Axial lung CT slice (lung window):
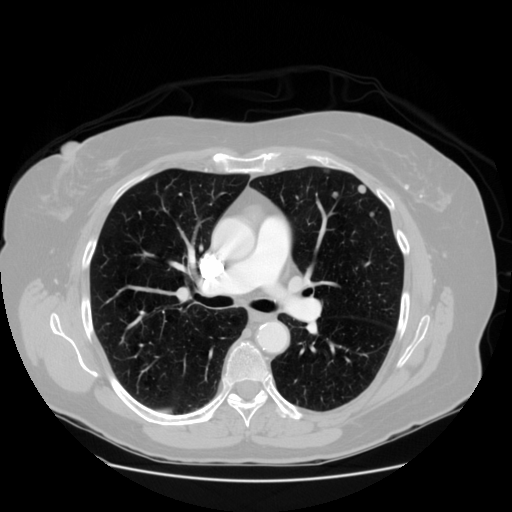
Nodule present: yes
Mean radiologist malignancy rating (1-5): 2.667